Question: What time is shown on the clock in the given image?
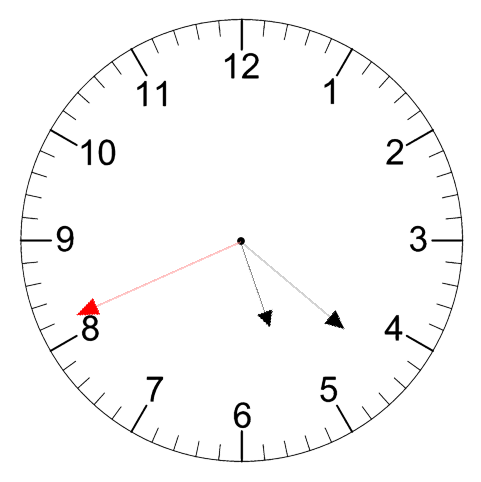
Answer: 05:21:41